Here is the raw accelerometer signal from a rotor rig, plotted against time. Based on the visible evidence, which rotor condition applies: normal, misalignment, unbalance, looseness?
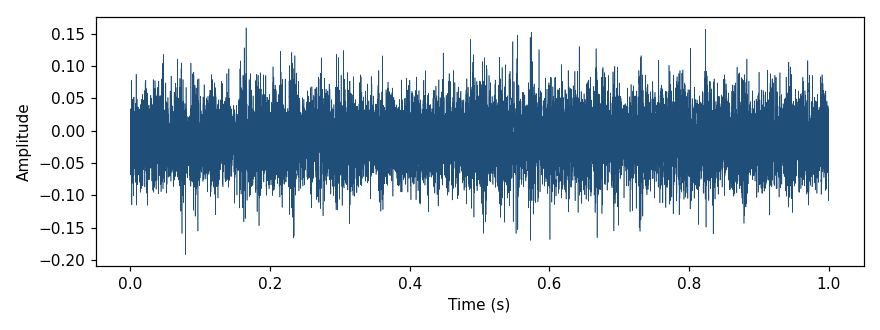
Answer: normal